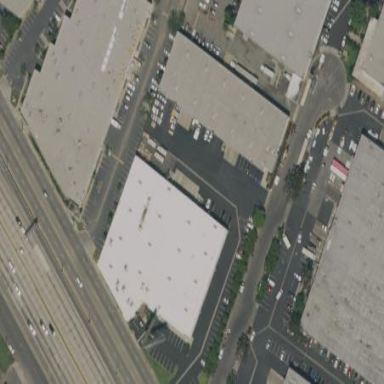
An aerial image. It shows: Warehouse building.